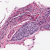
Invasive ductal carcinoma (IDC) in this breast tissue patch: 1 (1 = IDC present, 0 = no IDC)